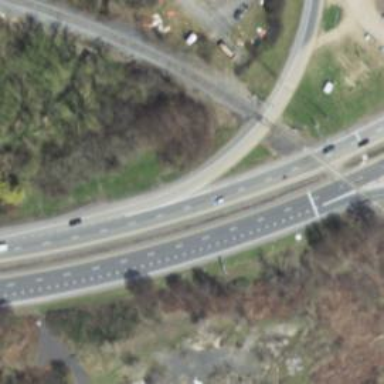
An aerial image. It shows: Motorway junction.